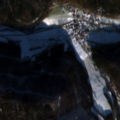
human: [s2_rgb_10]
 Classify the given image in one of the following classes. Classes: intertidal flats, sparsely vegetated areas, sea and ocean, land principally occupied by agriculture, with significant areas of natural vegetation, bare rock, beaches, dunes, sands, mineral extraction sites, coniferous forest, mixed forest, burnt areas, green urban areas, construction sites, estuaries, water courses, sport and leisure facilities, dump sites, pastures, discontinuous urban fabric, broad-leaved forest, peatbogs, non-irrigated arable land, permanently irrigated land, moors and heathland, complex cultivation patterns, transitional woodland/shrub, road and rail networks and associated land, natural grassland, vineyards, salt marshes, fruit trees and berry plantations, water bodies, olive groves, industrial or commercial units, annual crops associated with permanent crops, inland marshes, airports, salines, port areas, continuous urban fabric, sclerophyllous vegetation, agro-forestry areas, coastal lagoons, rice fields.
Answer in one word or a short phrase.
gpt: discontinuous urban fabric, pastures, broad-leaved forest, mixed forest